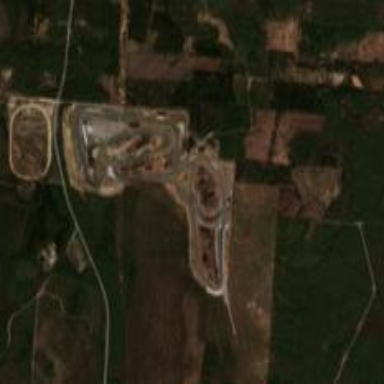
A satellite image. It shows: Motor sport raceway with asphalt surface.